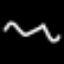
Label: squiggle